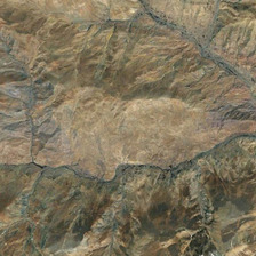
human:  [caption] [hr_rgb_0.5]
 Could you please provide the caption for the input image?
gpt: a big yellow mountain.

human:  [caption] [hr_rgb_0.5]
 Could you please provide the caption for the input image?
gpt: Very large yellow mountain.

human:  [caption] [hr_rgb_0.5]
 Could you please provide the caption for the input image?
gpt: A big Huangshan Mountain.

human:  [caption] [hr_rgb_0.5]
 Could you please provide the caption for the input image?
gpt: A big yellow mountain.

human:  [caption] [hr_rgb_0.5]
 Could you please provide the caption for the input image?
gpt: Very large yellow mountain.